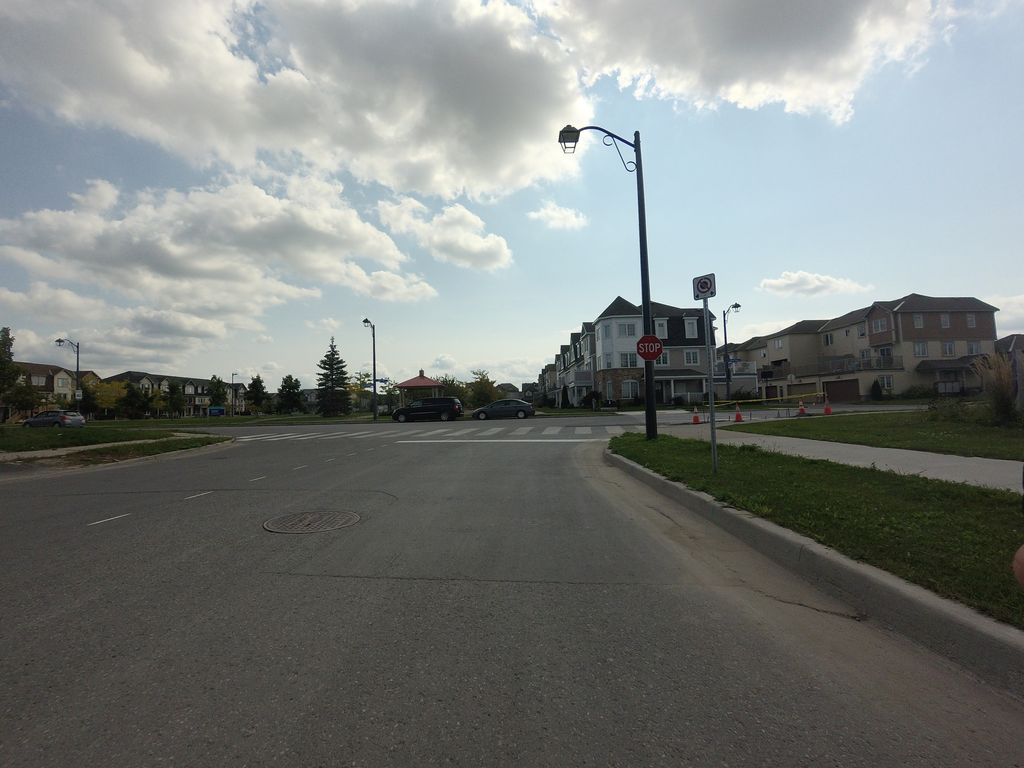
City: ottawa-gatineau